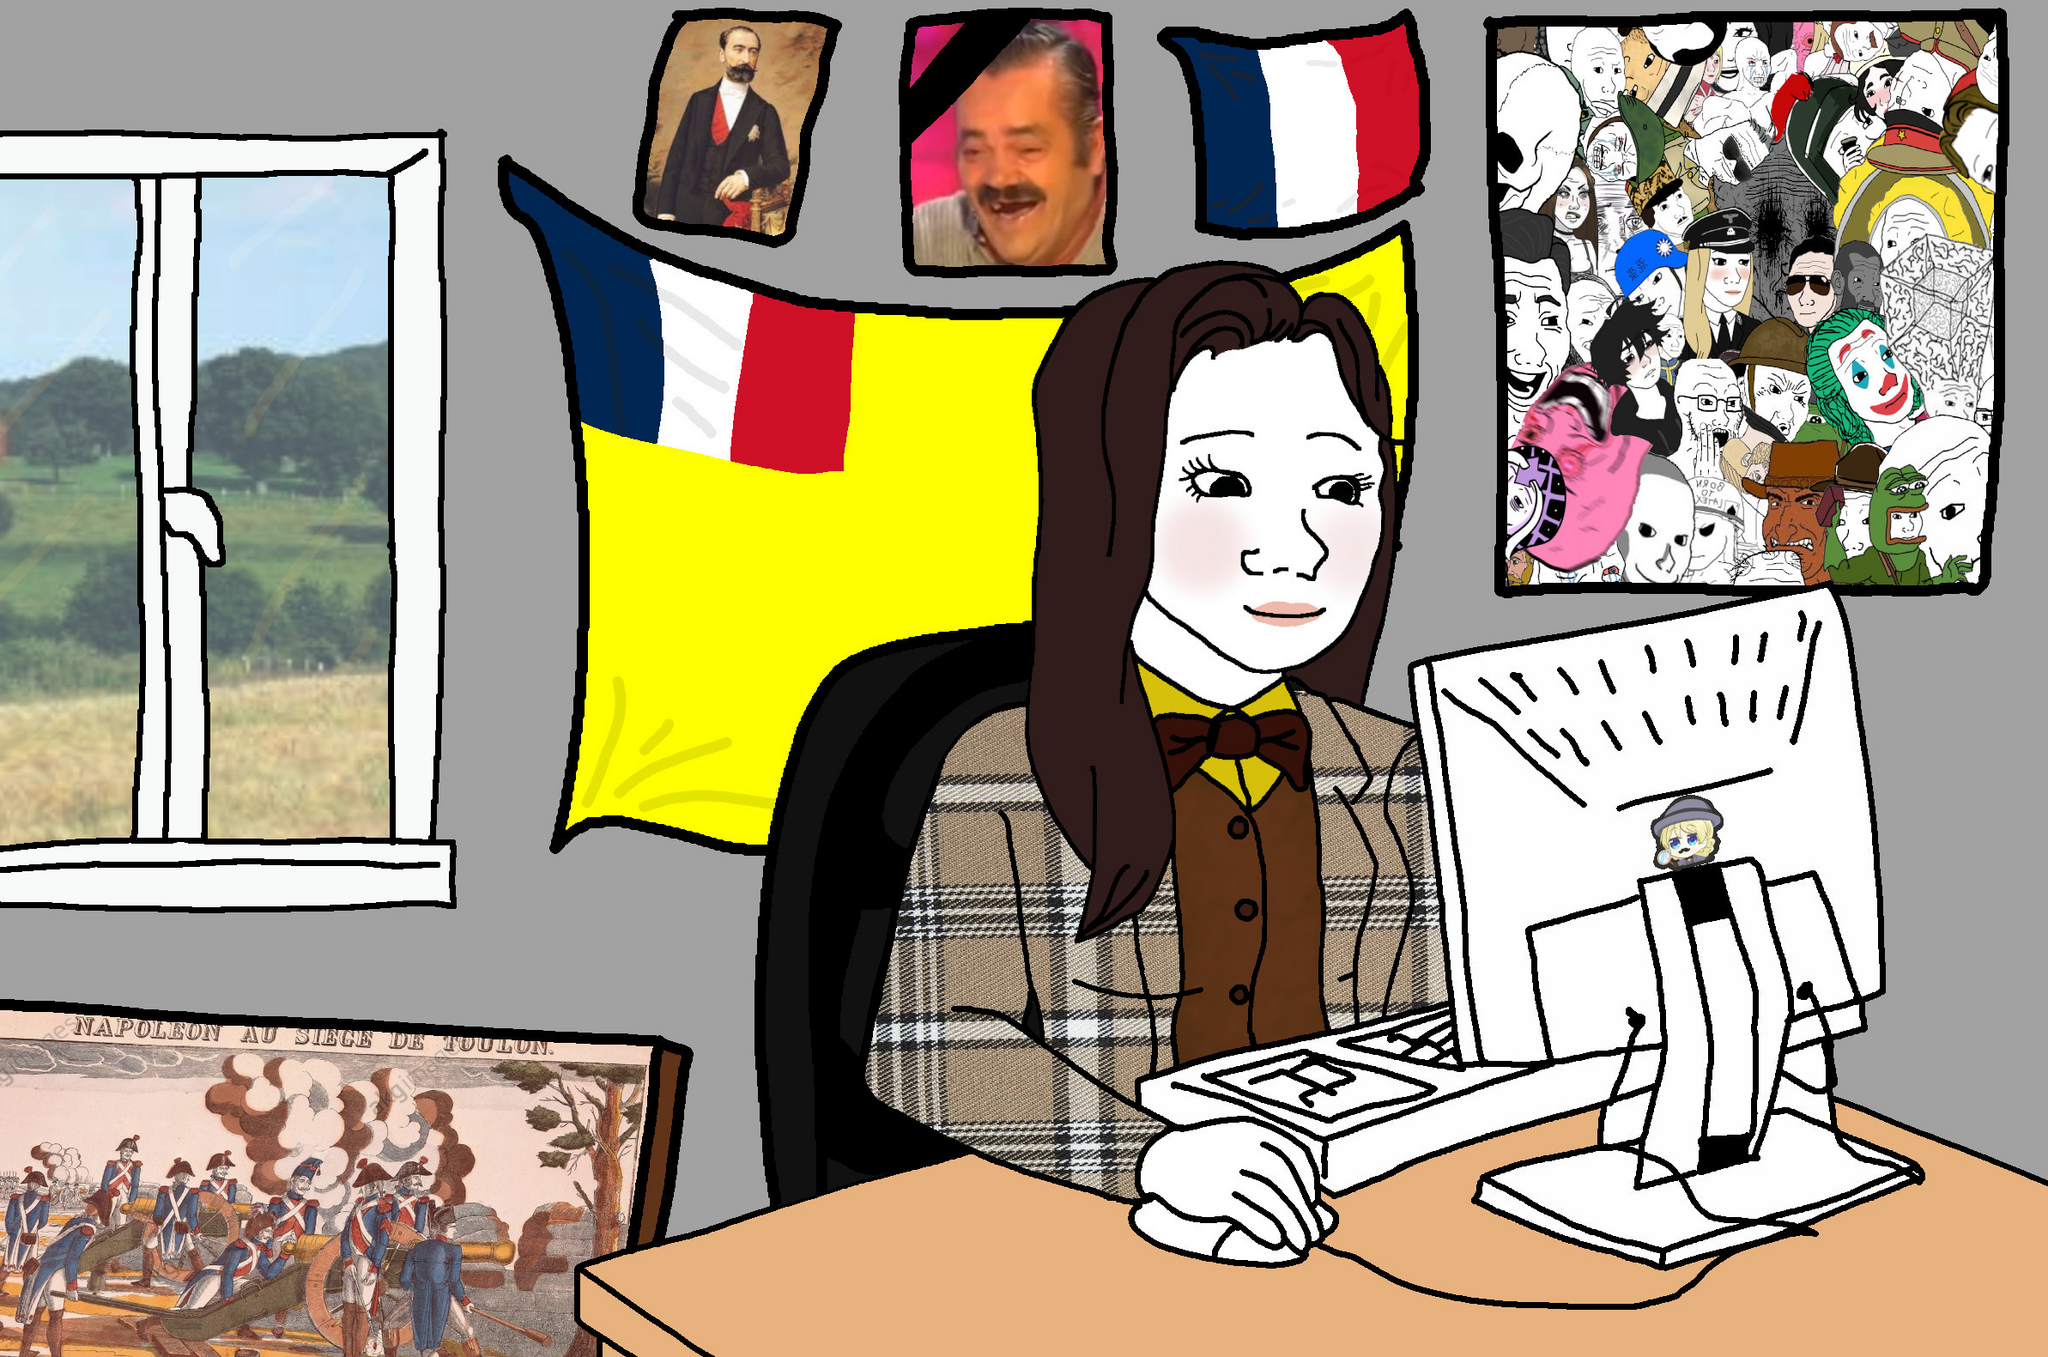
Label: 5_Wojak_with_Background